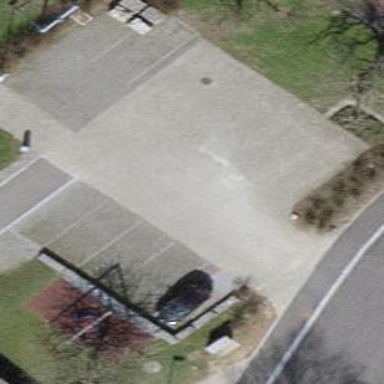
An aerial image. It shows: Parking area.